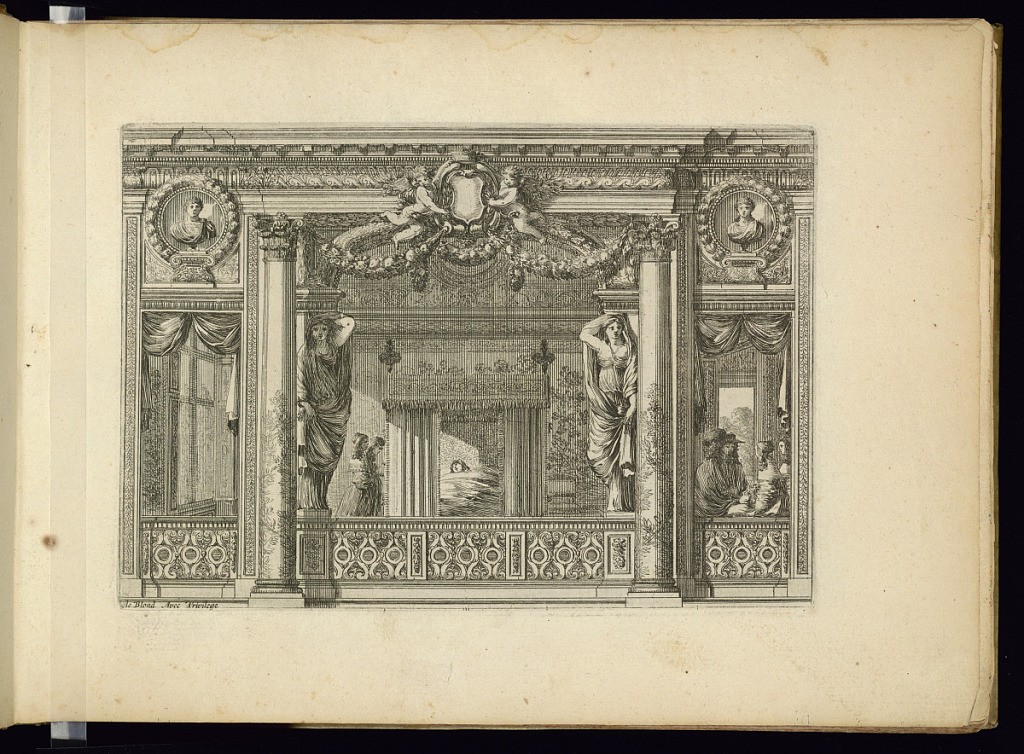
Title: Interior Alcove with a Bed
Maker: Jean Le Pautre, French, 1618–1682
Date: ca. 1651
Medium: Etching on laid paper
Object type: Print
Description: Design for an interior alcove with a central bed upholstered with textiles, passementeries, and feather finials. The alcove is framed by columns, caryatids, and a balustrade. The central arch features a blank cartouche held up by flying putti and decorated with festoons of leaves and fruit. The sides feature roundels with sculpted busts. The cornice is decorated with repeating patterns of fluting and waves. The alcove walls are decorated with tapestries, with windows to the left and a door to the right. There is a figure lying in the bed with two women standing to the left of the bed. A group of figures in the far left, leaning against the balustrade.